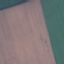
Label: AnnualCrop